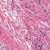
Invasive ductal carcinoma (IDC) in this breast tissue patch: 0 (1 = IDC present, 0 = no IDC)